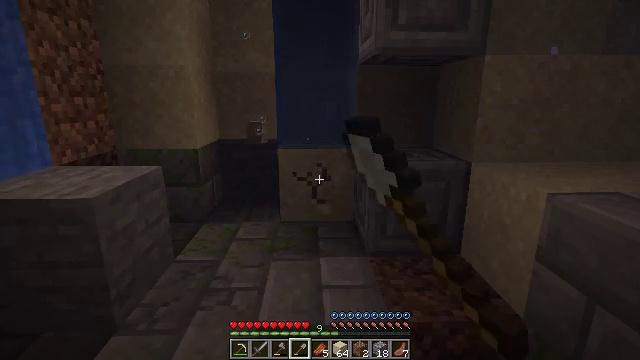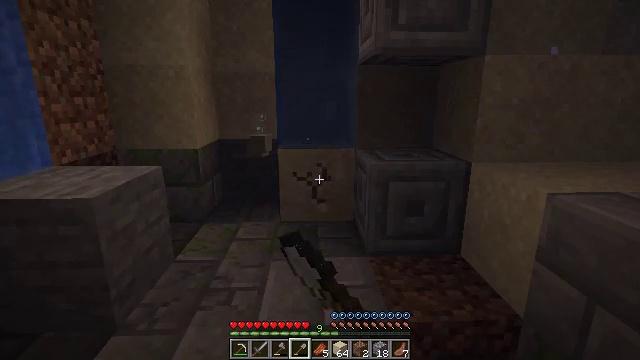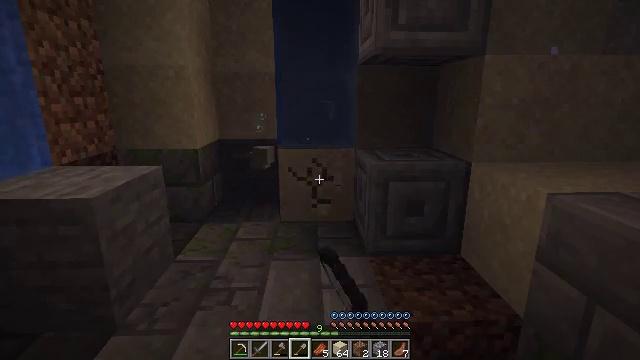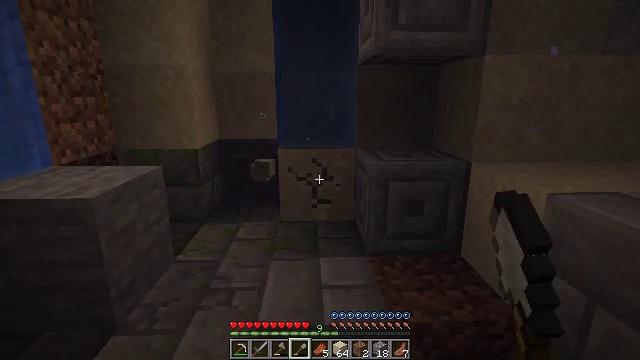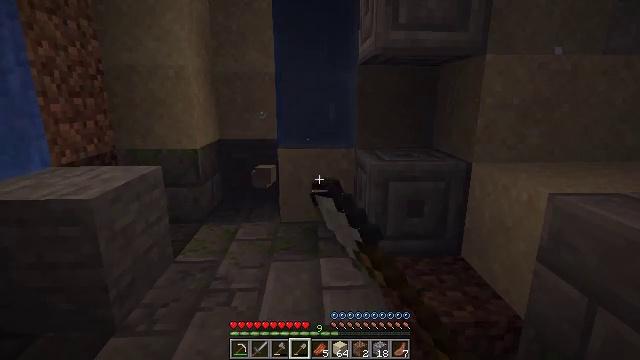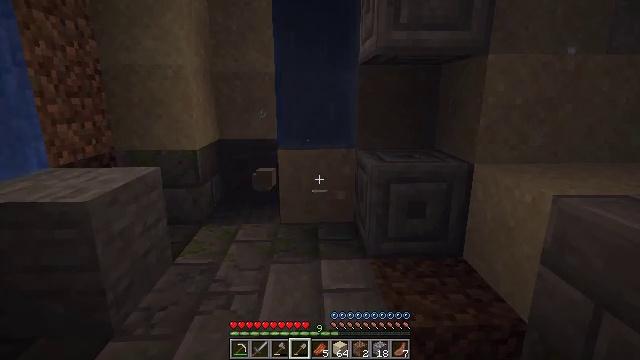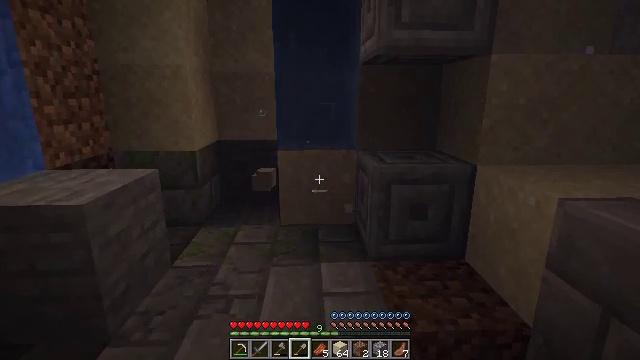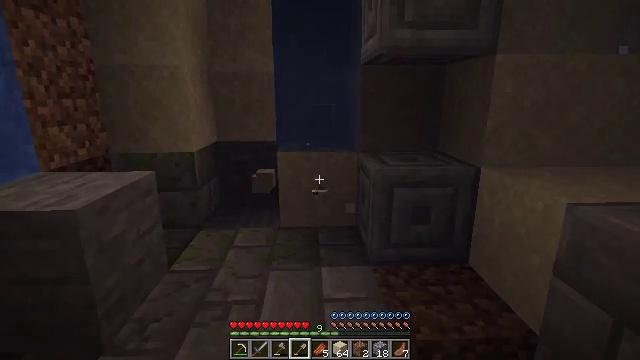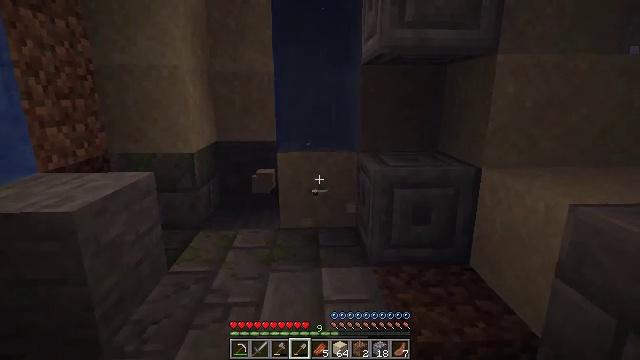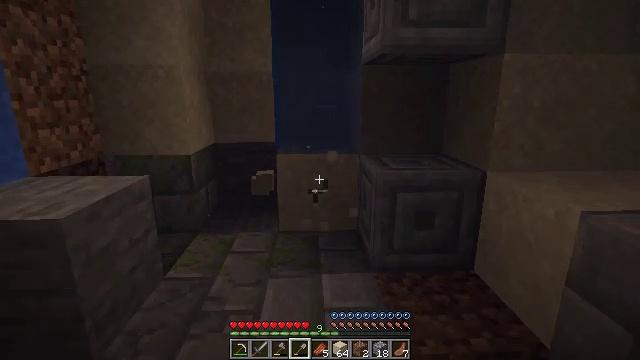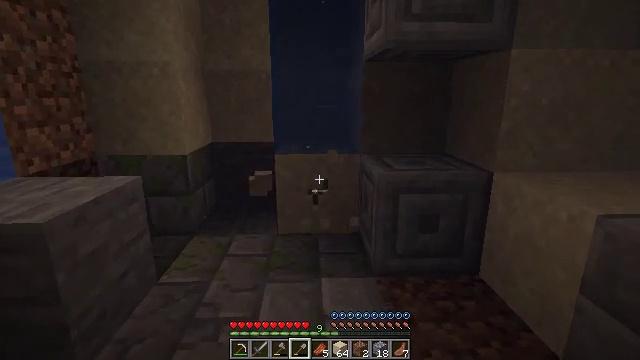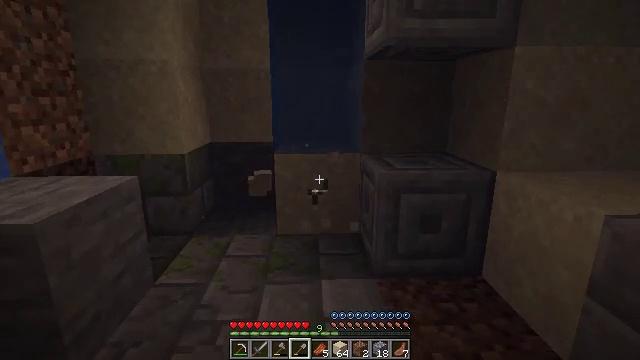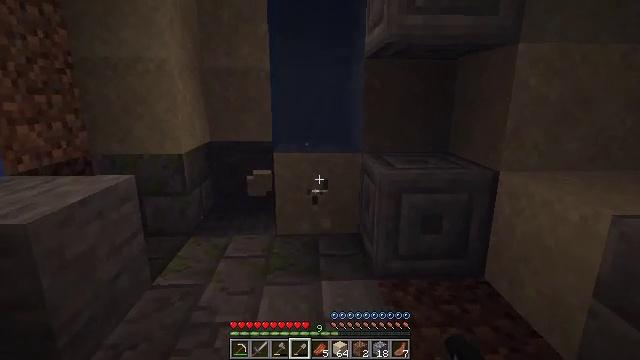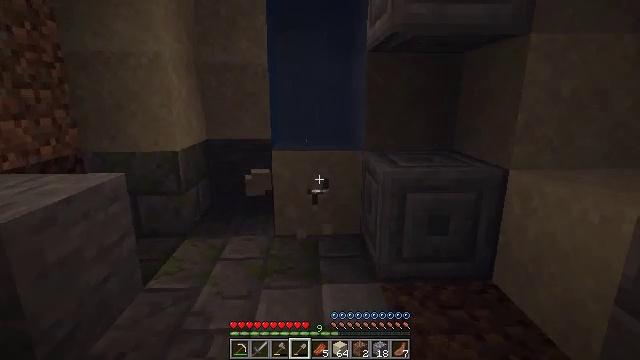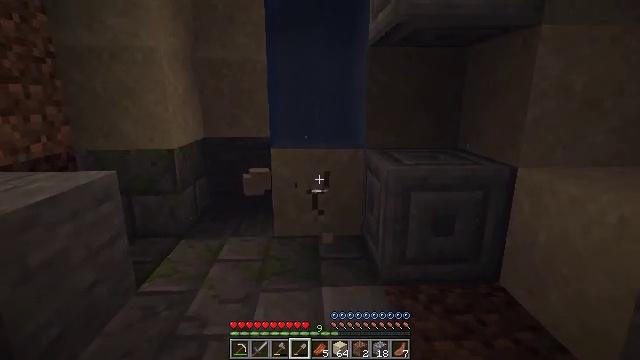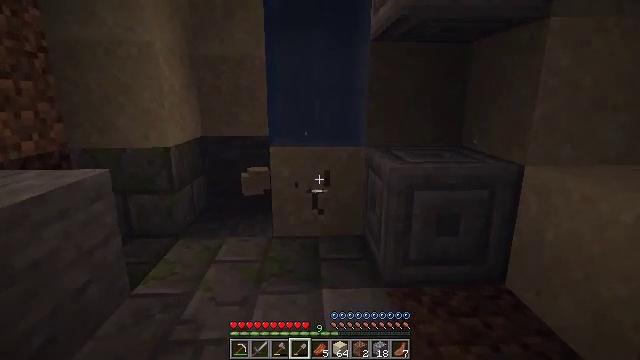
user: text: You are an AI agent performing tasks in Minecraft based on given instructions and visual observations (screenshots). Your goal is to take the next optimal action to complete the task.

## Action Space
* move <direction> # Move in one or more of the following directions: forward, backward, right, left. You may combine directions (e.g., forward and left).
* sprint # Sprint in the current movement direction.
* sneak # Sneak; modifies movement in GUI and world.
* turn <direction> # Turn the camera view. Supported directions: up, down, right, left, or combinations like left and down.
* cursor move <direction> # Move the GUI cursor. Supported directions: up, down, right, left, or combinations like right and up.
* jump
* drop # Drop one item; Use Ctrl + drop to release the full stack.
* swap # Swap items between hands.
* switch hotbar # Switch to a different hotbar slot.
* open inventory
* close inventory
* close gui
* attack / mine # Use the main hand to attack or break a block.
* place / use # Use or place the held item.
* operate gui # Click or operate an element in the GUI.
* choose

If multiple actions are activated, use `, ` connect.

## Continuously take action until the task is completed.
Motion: motion action
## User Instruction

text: Dig up some sand.
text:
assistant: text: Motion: attack / mine
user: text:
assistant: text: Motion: attack / mine
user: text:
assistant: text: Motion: attack / mine
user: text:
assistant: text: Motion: move forward
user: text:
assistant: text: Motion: move forward
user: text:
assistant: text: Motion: move forward, attack / mine
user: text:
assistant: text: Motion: move forward, attack / mine
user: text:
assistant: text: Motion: move forward, attack / mine
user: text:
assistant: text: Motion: move forward, attack / mine
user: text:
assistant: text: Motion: move forward, attack / mine
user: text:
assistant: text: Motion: move forward, attack / mine
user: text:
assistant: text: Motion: move forward, attack / mine
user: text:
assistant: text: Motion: move forward, attack / mine
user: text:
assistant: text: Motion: move forward, attack / mine
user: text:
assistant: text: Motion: move forward, attack / mine
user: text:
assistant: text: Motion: move forward, attack / mine
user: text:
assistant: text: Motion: move forward, attack / mine
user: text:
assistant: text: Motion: move forward, attack / mine, jump
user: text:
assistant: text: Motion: move forward, attack / mine, jump
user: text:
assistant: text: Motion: move forward, attack / mine, jump
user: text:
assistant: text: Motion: move forward, attack / mine, jump
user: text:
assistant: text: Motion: move forward, attack / mine, jump
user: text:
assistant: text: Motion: move forward, attack / mine, jump
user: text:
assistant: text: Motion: move forward, turn down, attack / mine, jump
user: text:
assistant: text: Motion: move forward, turn down, attack / mine, jump
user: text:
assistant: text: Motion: move forward, turn right and down, attack / mine, jump
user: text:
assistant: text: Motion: move forward, turn right and down, attack / mine, jump
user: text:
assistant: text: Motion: move forward, turn right and down, attack / mine, jump
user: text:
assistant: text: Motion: move forward, turn down, attack / mine, jump
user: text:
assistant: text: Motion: move forward, turn down, attack / mine, jump